Question: Here are three columns:
'''
indx vehID LocalY
1 2 35.381
2 2 39.381
3 2 43.381
4 2 47.38
5 2 51.381
6 2 55.381
7 2 59.381
8 2 63.379
9 2 67.383
10 2 71.398
11 2 75.401
12 2 79.349
13 2 83.233
14 2 87.043
15 2 90.829
16 2 94.683
17 2 98.611
18 2 102.56
19 2 106.385
20 2 110.079
21 2 113.628
22 2 117.118
23 2 120.6
24 2 124.096
25 2 127.597
26 2 131.099
27 2 134.595
28 2 138.081
29 2 141.578
30 2 145.131
31 2 148.784
32 2 152.559
33 2 156.449
34 2 160.379
35 2 164.277
36 2 168.15
37 2 172.044
38 2 176
39 2 179.959
40 2 183.862
41 2 187.716
42 2 191.561
43 2 195.455
44 2 199.414
45 2 203.417
46 2 207.43
47 2 211.431
48 2 215.428
49 2 219.427
50 2 223.462
51 2 227.422
52 2 231.231
53 2 235.001
54 2 238.909
55 2 242.958
56 2 247.137
57 2 251.247
58 2 255.292
59 2 259.31
60 2 263.372
61 2 267.54
62 2 271.842
63 2 276.256
64 2 280.724
65 2 285.172
'''
I want to create a new column called 'Smoothed Y' by applying the following formula:

D=15, delta (triangular symbol) = 5, i = indx, x_alpha(tk) = LocalY, x_alpha(ti) = smoothed value
I have tried using following code for first calculating Z: (Kernel below means the exp function)
'''
t <- 0.5
dt <- 0.1
delta <- t/dt
d <- 3*delta
indx <- a$indx
for (i in indx) {
initial <- i-d
end <- i+d
k <- c(initial:end)
for (n in k) {
kernel <- exp(-abs(i-n)/delta)
z <- sum(kernel)
}
}
a$z <- z
print (a)
'''
NOTE: 'a' is the imported data frame containing the three columns above.
Although the values of computed function are fine but it doesn't sum up the values in variable z. How can I do summation over the range i-d to i+d for every indx value i?
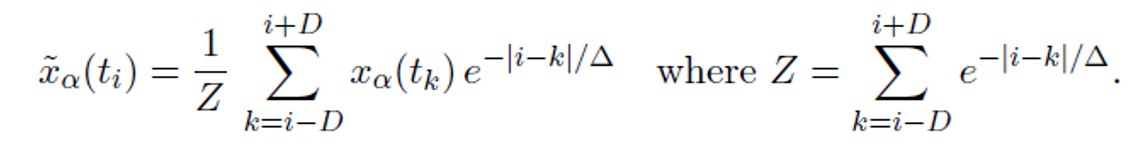
Answer: You can use the 'convolve' function. One thing you need to decide is what to do for indices closer to either end of the array than width of the convolution kernel. One option is to simply use the partial kernel, rescaled so the weights still sum to 1.
'''
smooth<-function(x,D,delta){
z<-exp(-abs(-D:D)/delta)
r<-convolve(x,z,type="open")/convolve(rep(1,length(x)),z,type="open")
r<-head(tail(r,-D),-D)
r
}
'''
With your array as 'y', the result is this:
'''
> yy<-smooth(y,15,5)
> yy
[1] 50.70804 52.10837 54.04788 56.33651 58.87682 61.61121 64.50214
[8] 67.52265 70.65186 73.87197 77.16683 80.52193 83.92574 87.36969
[15] 90.84850 94.35809 98.15750 101.93317 105.67833 109.38989 113.06889
[22] 116.72139 120.35510 123.97707 127.59293 131.20786 134.82720 138.45720
[29] 142.10507 145.77820 149.48224 153.21934 156.98794 160.78322 164.60057
[36] 168.43699 172.29076 176.15989 180.04104 183.93127 187.83046 191.74004
[43] 195.66223 199.59781 203.54565 207.50342 211.46888 215.44064 219.41764
[50] 223.39908 227.05822 230.66813 234.22890 237.74176 241.20236 244.60039
[57] 247.91917 251.14346 254.25876 257.24891 260.09121 262.74910 265.16057
[64] 267.21598 268.70276
'''
Of course, the problem with this is that the kernel ends up non-centered at the edges. This is a well-known problem, and there are ways to deal with it but it complicates the problem. Plotting the data will show you the effects of this non-centering:
'''
plot(y)
lines(yy)
'''